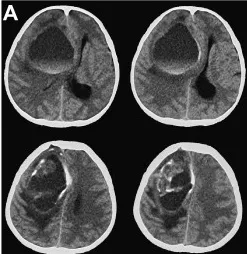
Cranial CT and MRI images before tumor resection. (A). On admission, cranial CT showed a right frontal cystic lesion with fluid level. Cystic fluid was observed above blood.
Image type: radiology (ct)